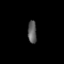
Tissue: lung
Cell type: Others
Senescence score: 0.218
Nuclear area (px): 199
Mean DAPI intensity: 91.588